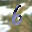
Label: 6